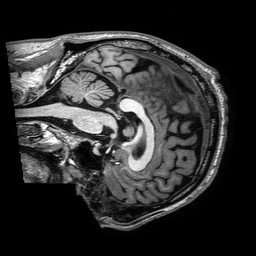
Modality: T1w
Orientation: sagittal
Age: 54
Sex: male
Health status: ill
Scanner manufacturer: philips
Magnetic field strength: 3 T
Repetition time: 0.006652 s
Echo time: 0.002979 s